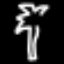
Label: palm tree